Question: I want to pass a json object for the update function but its doesn't accept the json object and get an error. The error is:

the code is:
'''
(value = "/UpdateUser/", method = RequestMethod.PUT , consumes=MediaType.APPLICATION_JSON_VALUE)
public void UpdateUser(JSONObject RequiredObject)throws UnknownHostException {
// RequiredObject=new HashMap<>();
System.out.println("hello into update " + RequiredObject);
// readJSON.UpdateUser(RequiredObject);
}
'''
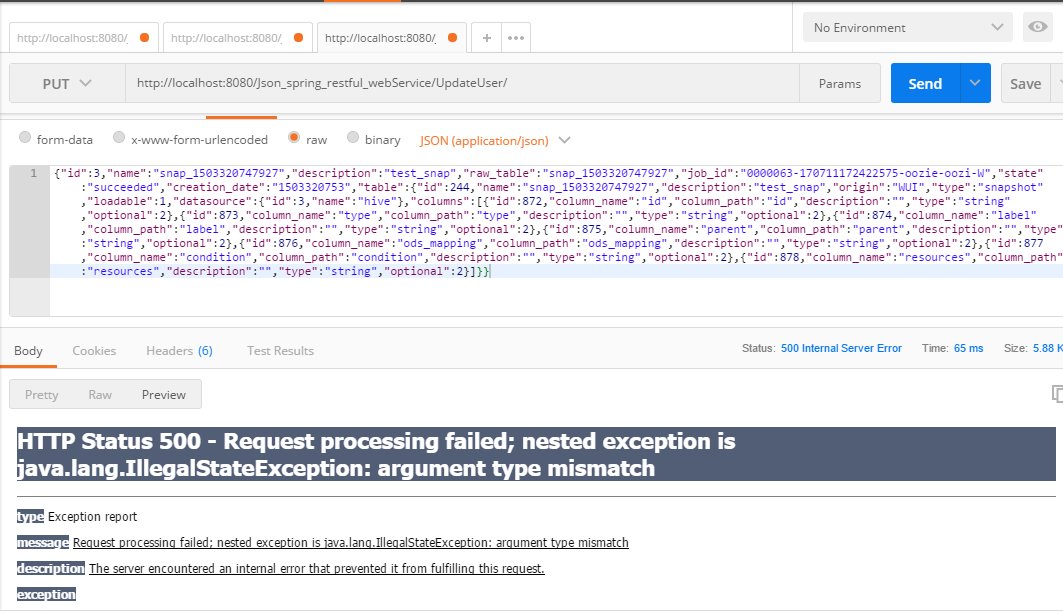
Answer: you have to receive the body of your request as a @RequestBody and you can receive this json object as a User object directly
'''
@RequestMapping(value = "/UpdateUser/", method = RequestMethod.PUT ,
consumes=MediaType.APPLICATION_JSON_VALUE)
public void UpdateUser(@RequestBody User user) throws UnknownHostException {
// RequiredObject=new HashMap<>();
System.out.println("hello into update " + RequiredObject);
//readJSON.UpdateUser(RequiredObject);
}
'''